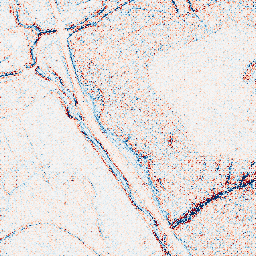
Category: edge_preserving
Decomposition family: anisotropic_diffusion
Decomposition parameters: iterations: 10
kappa: 100
gamma: 0.1
Upsampling method: regularized
Upsampling parameters: scale: 2
lambda_reg: 0.1
Upsampling scale: 2